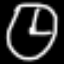
Label: clock